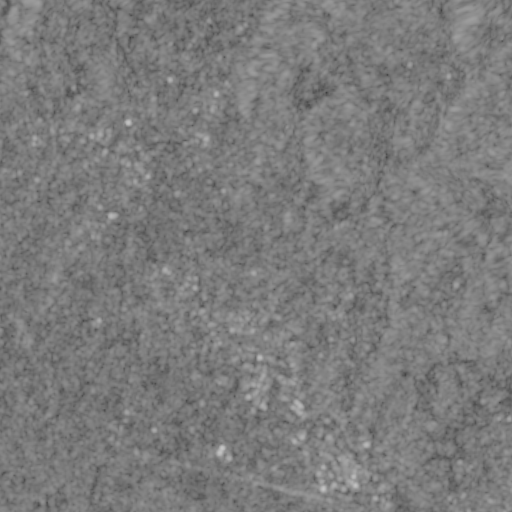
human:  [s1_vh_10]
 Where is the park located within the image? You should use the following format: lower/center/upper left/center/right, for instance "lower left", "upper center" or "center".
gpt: The park is located in the lower center of the image.
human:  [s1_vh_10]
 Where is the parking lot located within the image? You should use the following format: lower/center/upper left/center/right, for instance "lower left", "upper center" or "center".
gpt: The parking lot is located in the lower right of the image.
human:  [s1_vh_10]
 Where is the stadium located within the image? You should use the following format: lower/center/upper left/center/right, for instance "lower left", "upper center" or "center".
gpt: The stadium is located in the lower center of the image.
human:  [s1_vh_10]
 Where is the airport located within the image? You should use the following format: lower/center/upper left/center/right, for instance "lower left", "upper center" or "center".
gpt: There is no airport in the image.

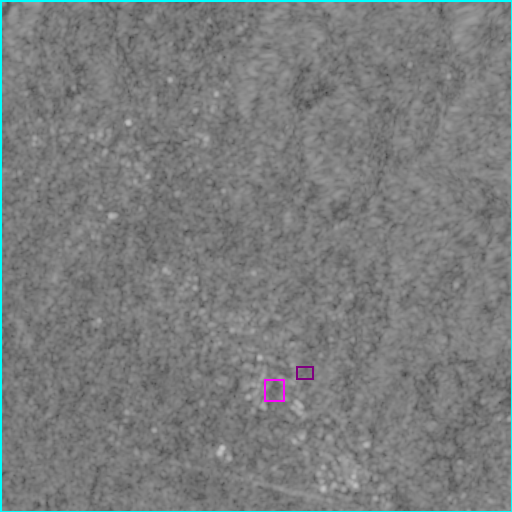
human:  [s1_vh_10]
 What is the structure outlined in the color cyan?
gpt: The structure outlined in cyan is a crop field.
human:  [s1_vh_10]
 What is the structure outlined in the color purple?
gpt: The structure outlined in purple is a park.
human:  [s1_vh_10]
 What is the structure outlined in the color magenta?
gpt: The structure outlined in magenta is a stadium.
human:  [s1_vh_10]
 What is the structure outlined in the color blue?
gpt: There is no blue outline.